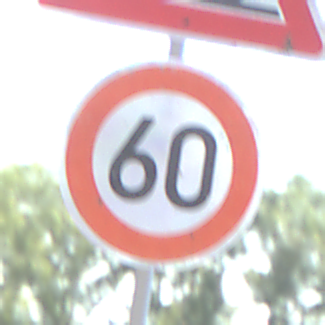
Verkehrszeichen: Geschwindigkeit60
Zusatzzeichen oben: SteinschlagLinks
Umgebung: Outdoor, Nature
Tageszeit: Midday
Wetter: Clear
Licht: Natural
Jahreszeit: NotSpecified
Kontrast: HighContrast